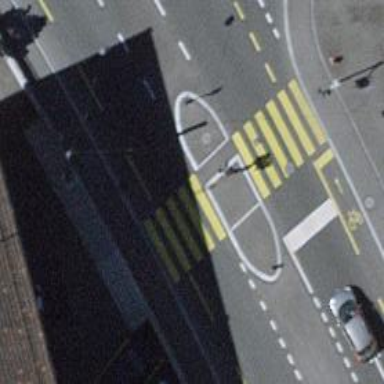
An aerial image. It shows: Kerb barrier.